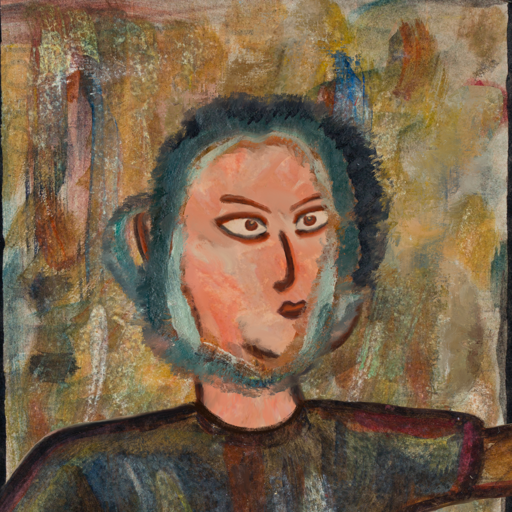
Background: Pipe, Head And Neck Side: Roy_Bahadur, Face Side: Roy_Bahadur, Bust: Mosgoul, Hair Side: Boggyland, Head Accessory: Blank, Second Necklace: Blank, Necklace: Blank, Baby: Blank